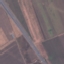
Land use / land cover class: Highway